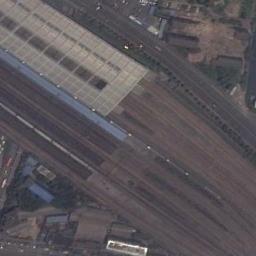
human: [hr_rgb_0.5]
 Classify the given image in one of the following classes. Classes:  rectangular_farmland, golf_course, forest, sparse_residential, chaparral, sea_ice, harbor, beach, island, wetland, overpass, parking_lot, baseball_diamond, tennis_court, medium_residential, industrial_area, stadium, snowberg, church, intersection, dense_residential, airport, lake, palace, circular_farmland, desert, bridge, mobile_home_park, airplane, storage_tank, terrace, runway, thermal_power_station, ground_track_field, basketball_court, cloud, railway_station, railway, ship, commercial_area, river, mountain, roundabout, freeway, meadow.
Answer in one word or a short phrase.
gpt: railway_station